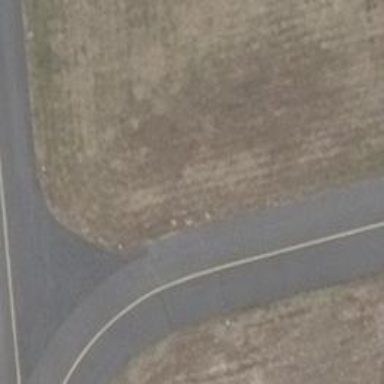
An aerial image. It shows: Taxiway edge marked with aviation lights.